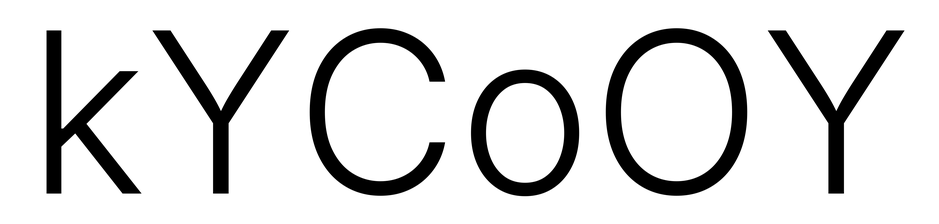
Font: Inter_Light